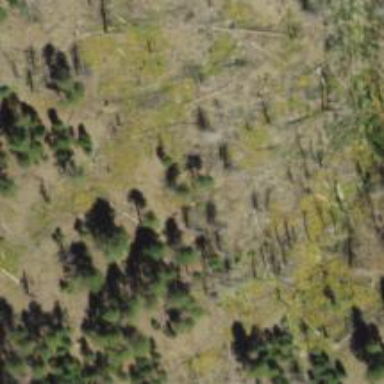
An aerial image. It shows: Area covered in scrub vegetation.